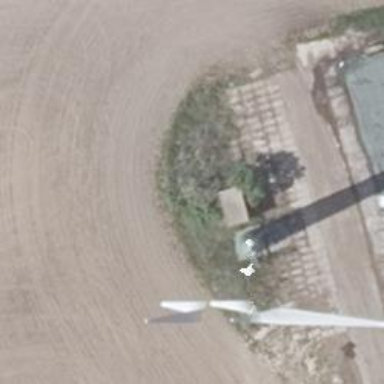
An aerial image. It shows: Wind-powered generator.